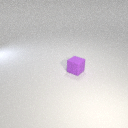
small purple rubber cube